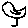
Label: bird